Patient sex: M
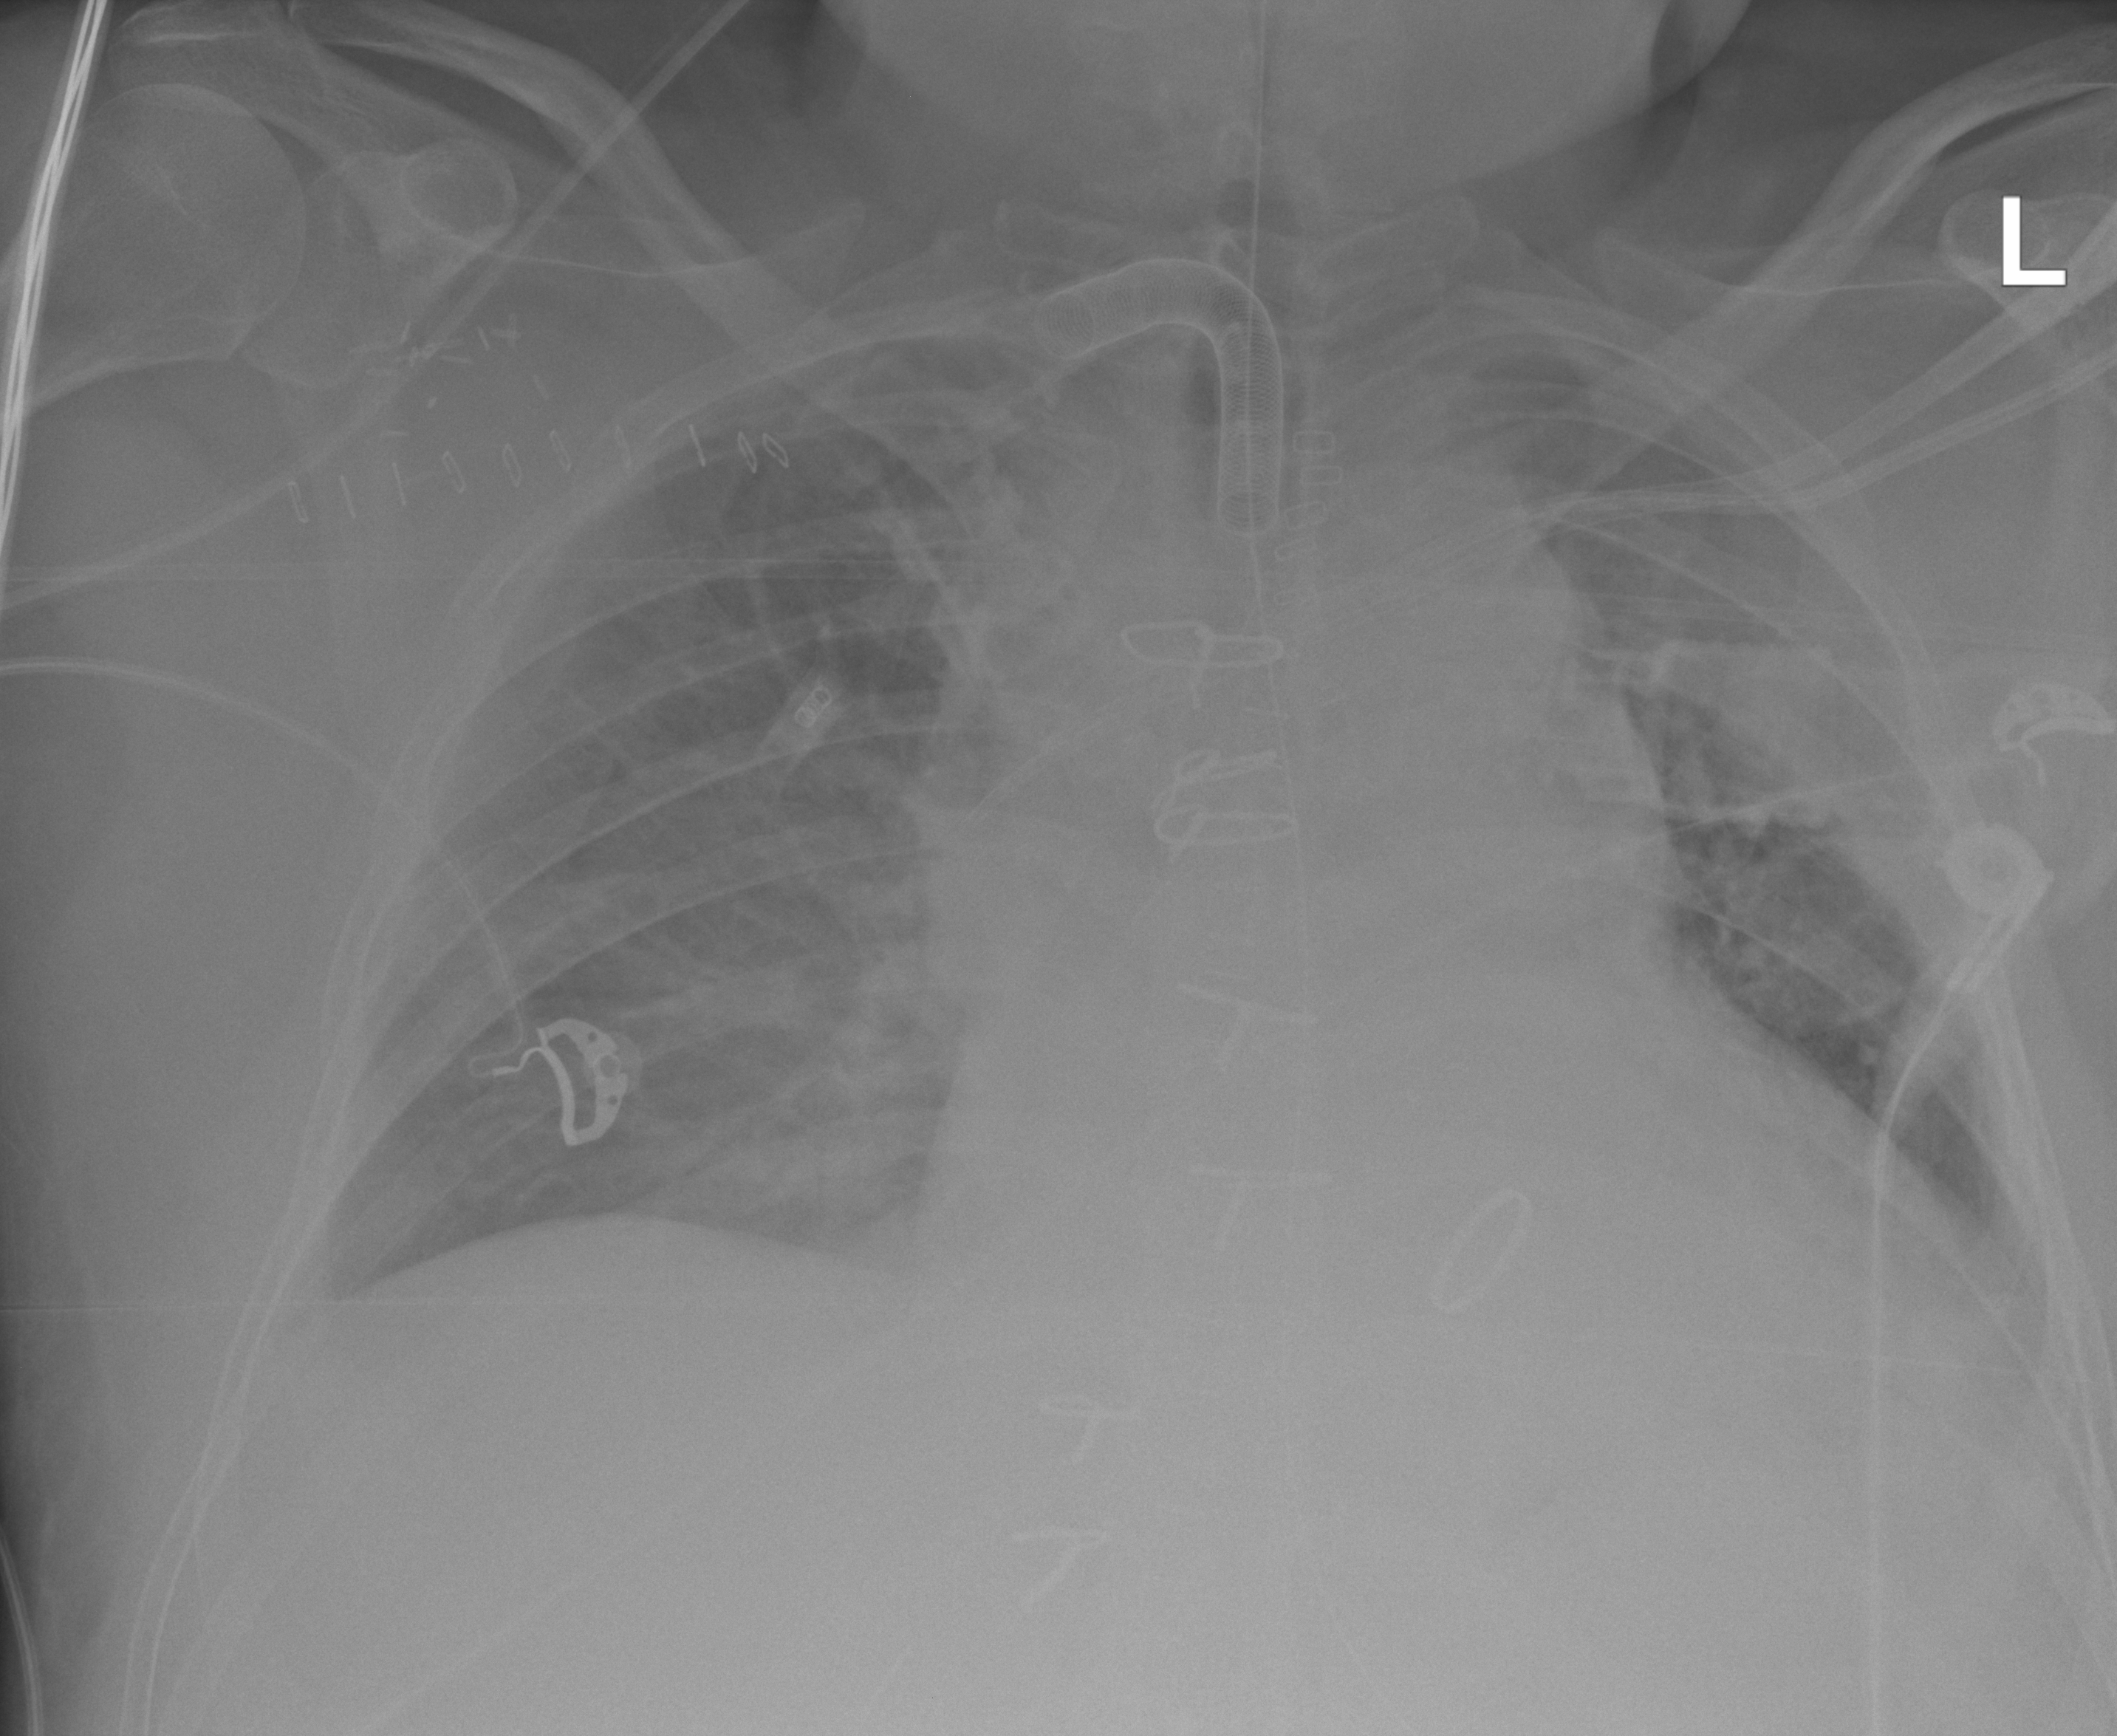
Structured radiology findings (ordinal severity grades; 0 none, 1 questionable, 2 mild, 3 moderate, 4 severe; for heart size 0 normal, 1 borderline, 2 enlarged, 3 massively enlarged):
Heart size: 2
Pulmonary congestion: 3
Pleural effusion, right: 0
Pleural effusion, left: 2
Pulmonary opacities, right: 2
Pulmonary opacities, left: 2
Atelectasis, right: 2
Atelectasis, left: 2